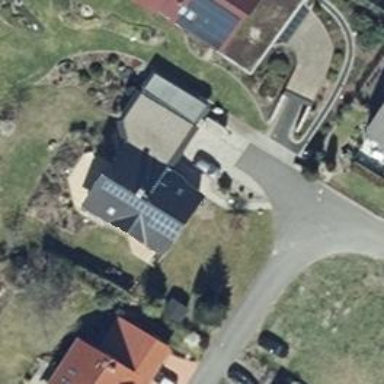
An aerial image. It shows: Black house with gabled roof oriented along the structure.